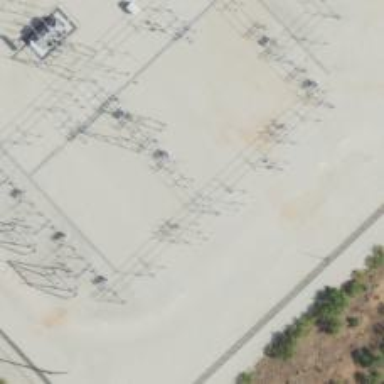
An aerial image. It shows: Switch for power supply.